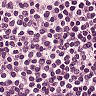
Metastatic tissue present: no